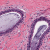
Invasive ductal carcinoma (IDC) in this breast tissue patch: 0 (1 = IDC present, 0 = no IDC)